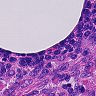
Metastatic tissue present: no